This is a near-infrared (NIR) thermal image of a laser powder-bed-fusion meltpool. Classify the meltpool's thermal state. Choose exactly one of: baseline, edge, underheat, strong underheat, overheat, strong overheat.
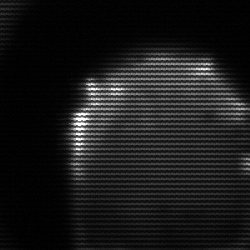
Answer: edge